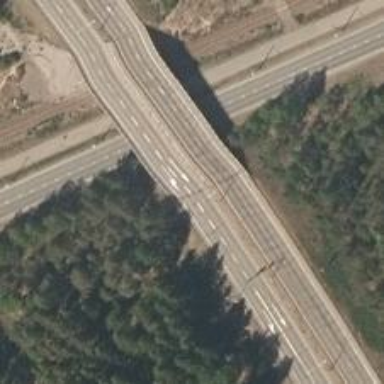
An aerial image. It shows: Trunk highway bridge with asphalt surface.